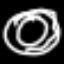
Label: donut